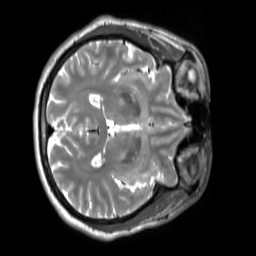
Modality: T2w
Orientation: axial
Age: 33
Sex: male
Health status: ill
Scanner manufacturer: siemens
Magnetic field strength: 3 T
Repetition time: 2.8 s
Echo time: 0.326 s